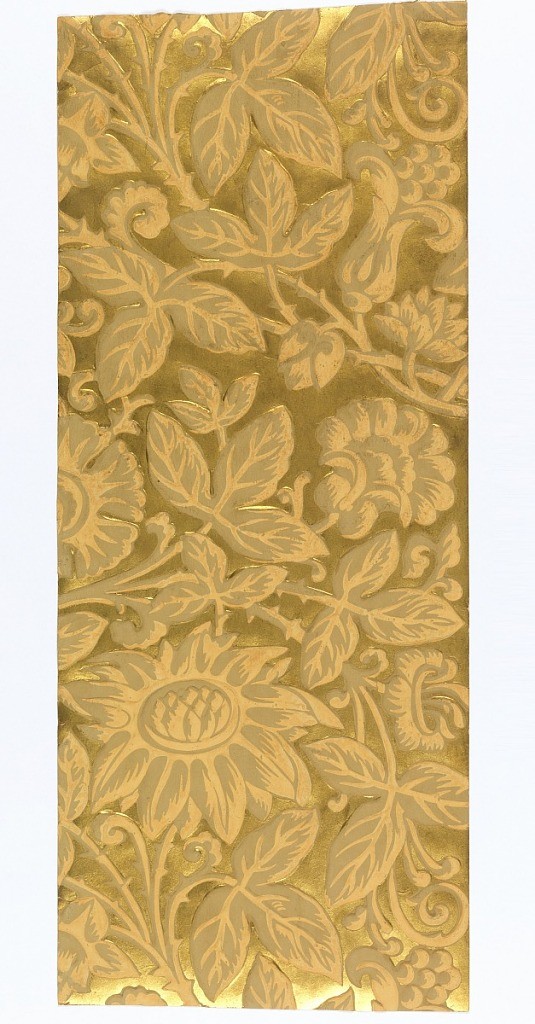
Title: Sidewall
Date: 1872–78
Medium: embossed paper
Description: Heavy paper with floral and foliate pattern in relief; light gray-brown and orange on metallic gold ground.